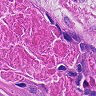
Metastatic tissue present: yes